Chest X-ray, AP view. Patient: 32 years old, sex M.
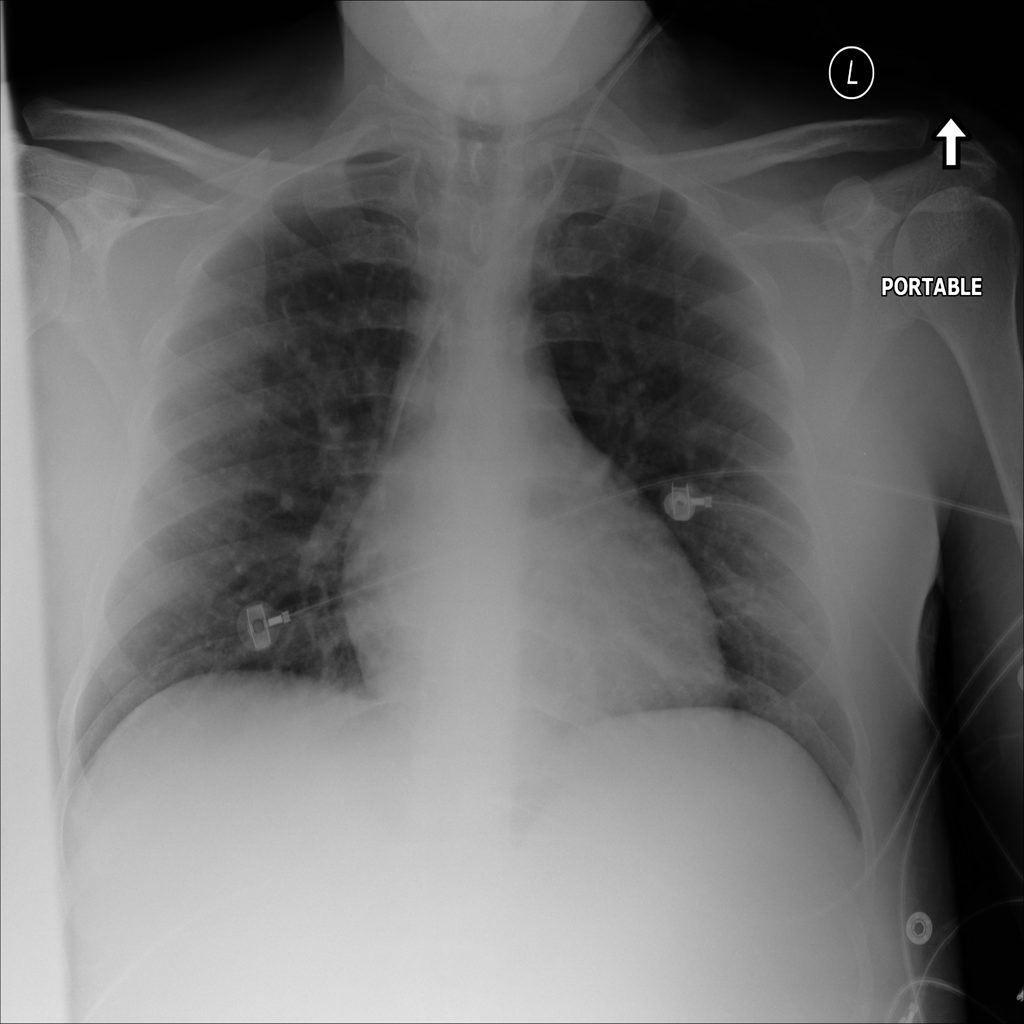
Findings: No Finding